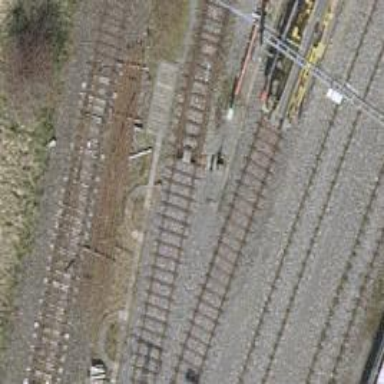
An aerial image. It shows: Railway switch.